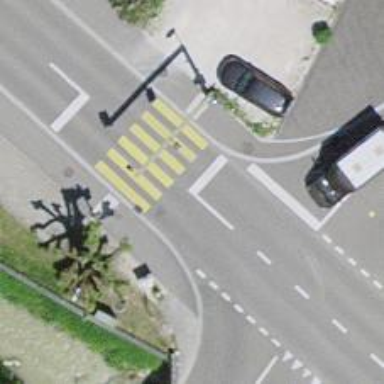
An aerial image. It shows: Road with traffic signals.